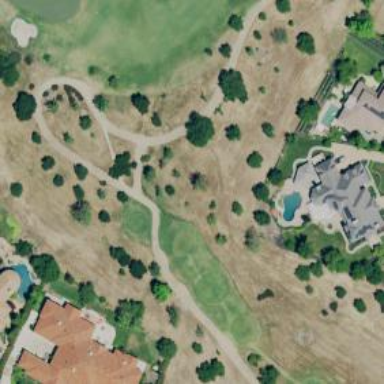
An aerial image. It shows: Service road used as golf cart path.